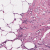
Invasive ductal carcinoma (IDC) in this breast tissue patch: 0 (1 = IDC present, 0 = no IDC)